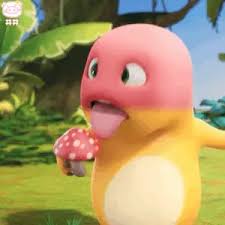
Label: nailong